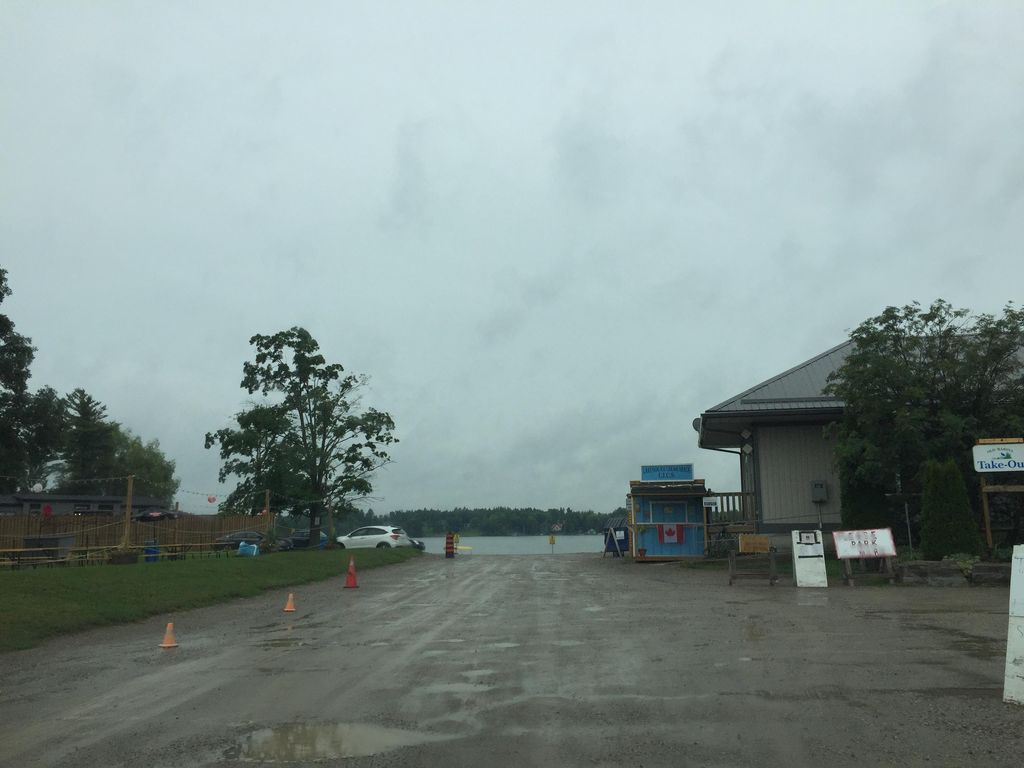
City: kitchener-waterloo